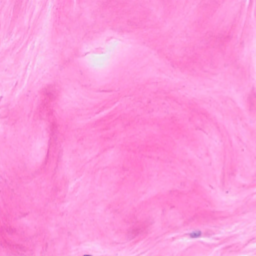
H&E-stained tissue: Breast